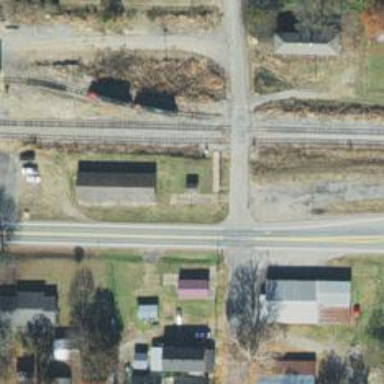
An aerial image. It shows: Level crossing along the railway.